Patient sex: F
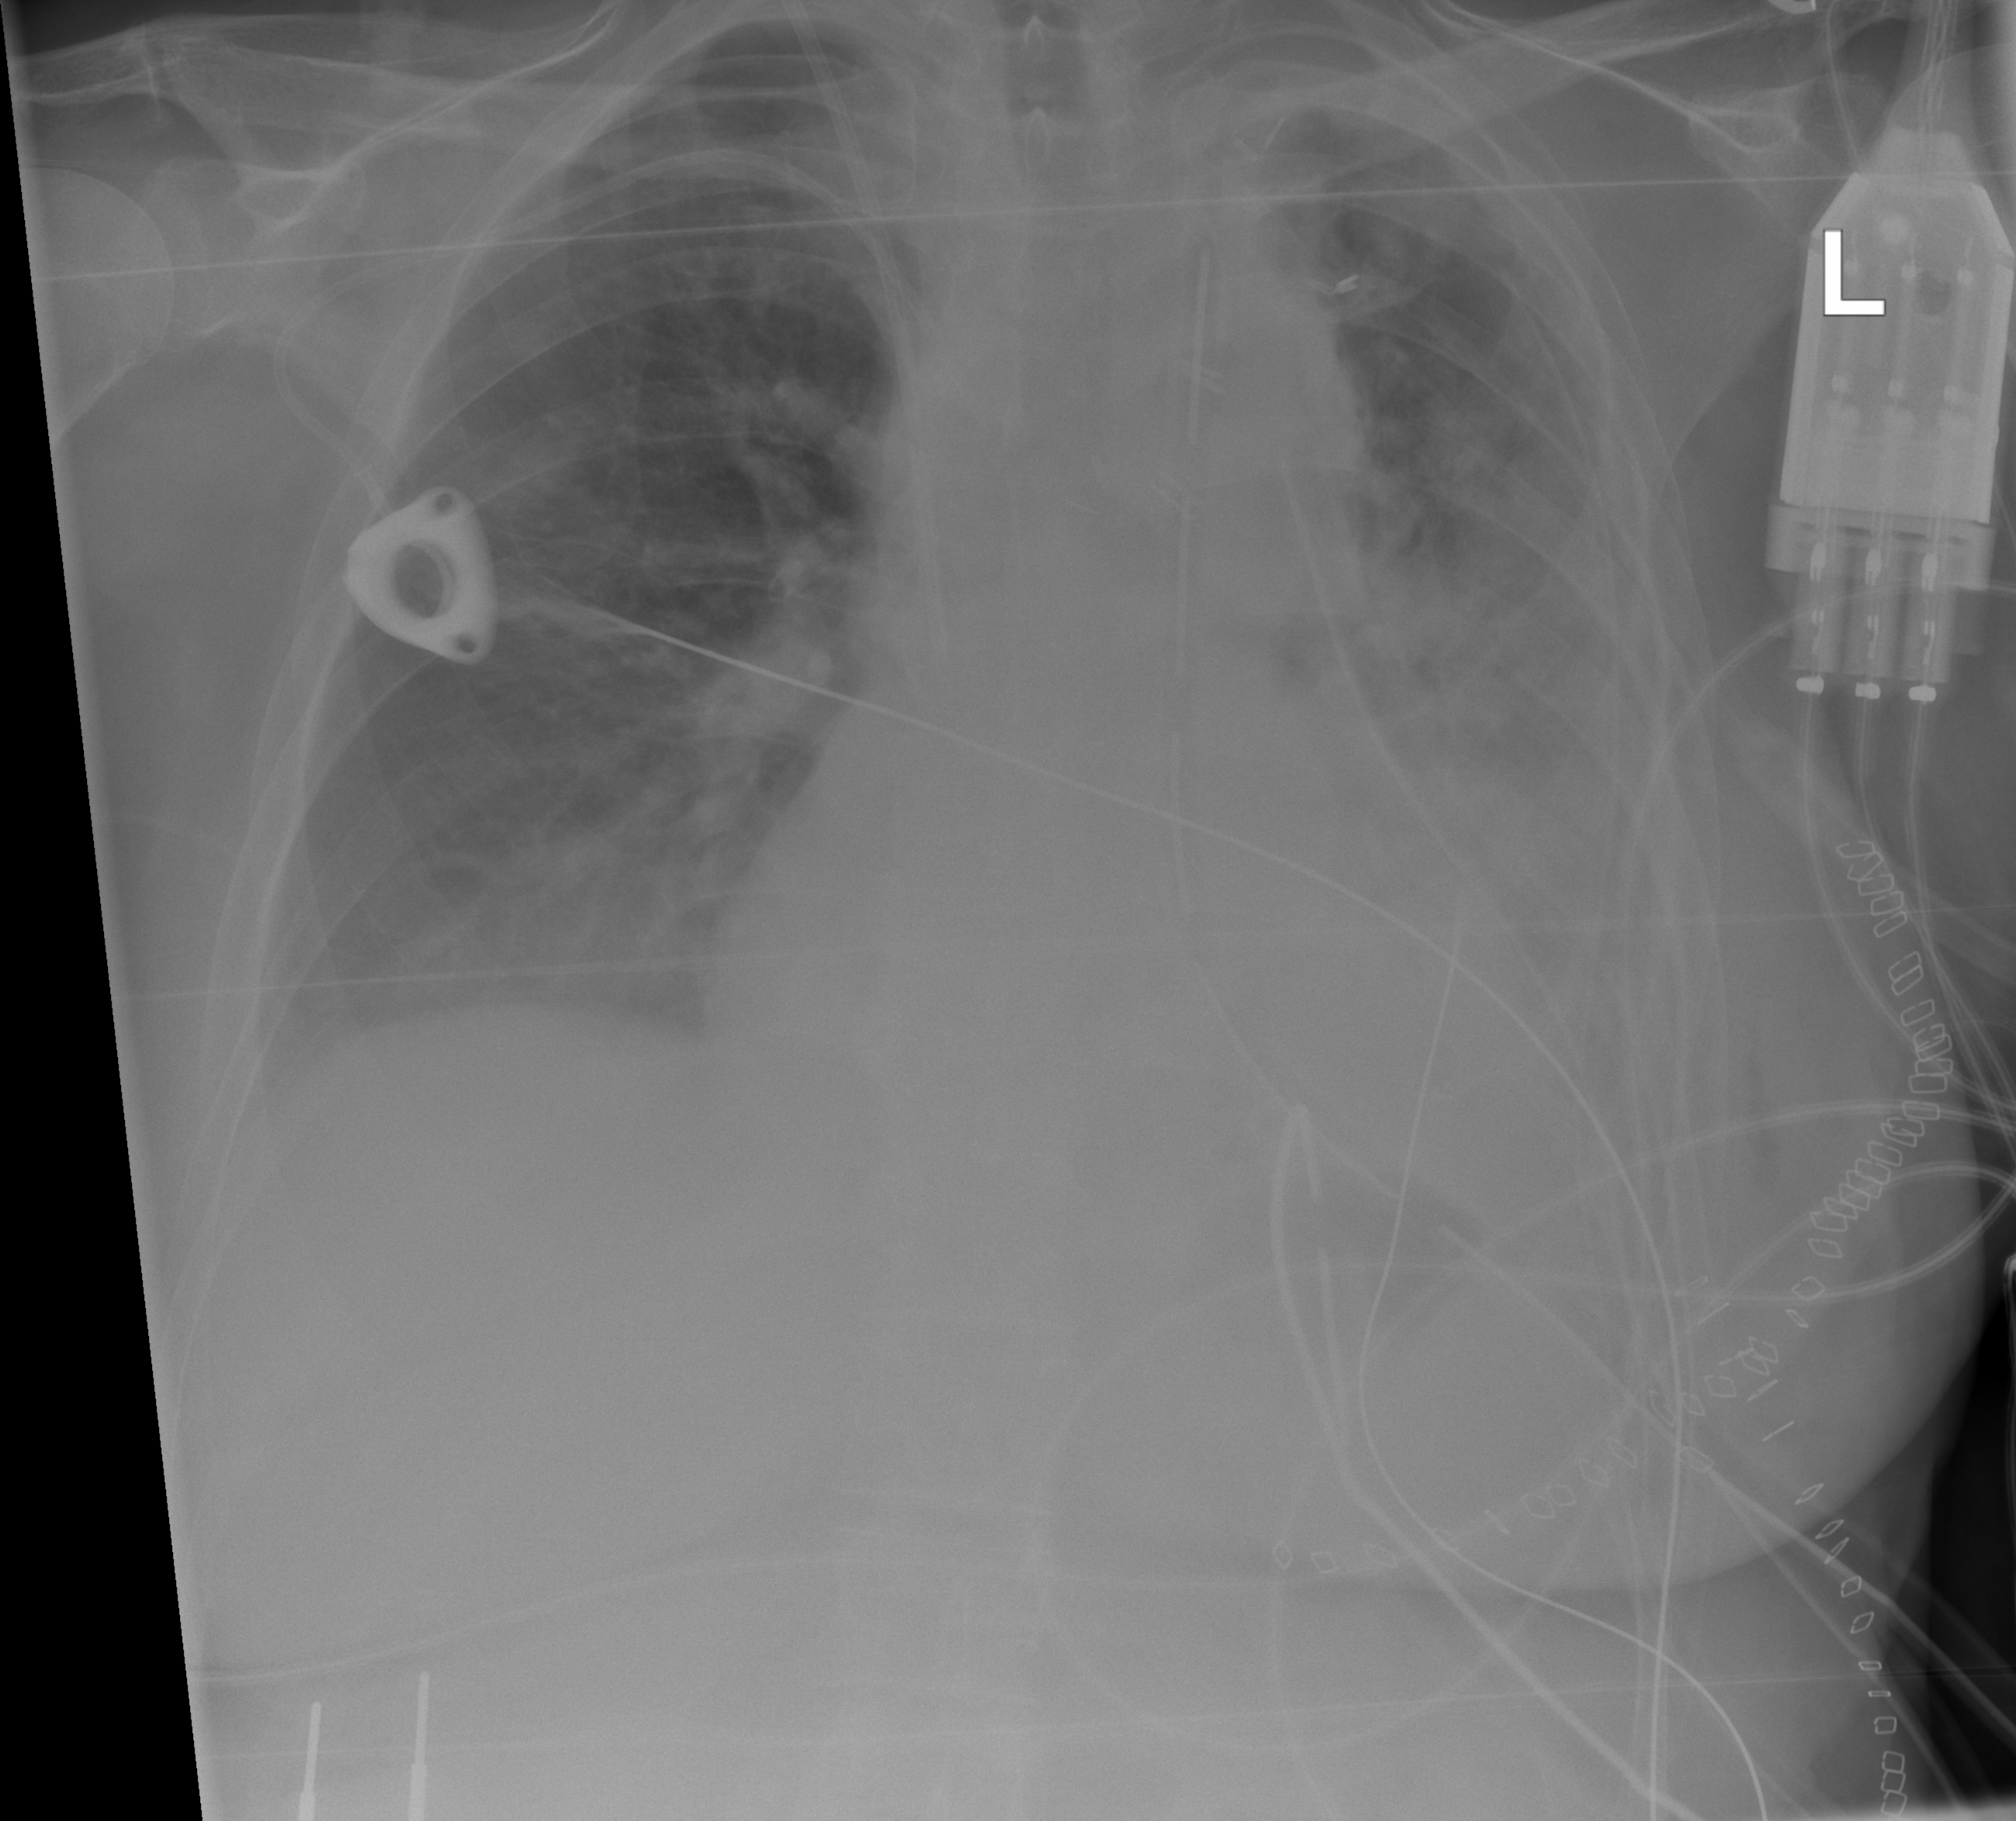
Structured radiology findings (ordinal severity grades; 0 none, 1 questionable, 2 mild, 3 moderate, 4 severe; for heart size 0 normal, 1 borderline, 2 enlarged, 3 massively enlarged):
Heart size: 1
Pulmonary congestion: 2
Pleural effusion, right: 2
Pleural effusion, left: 3
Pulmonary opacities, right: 0
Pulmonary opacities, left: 2
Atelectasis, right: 2
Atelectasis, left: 3